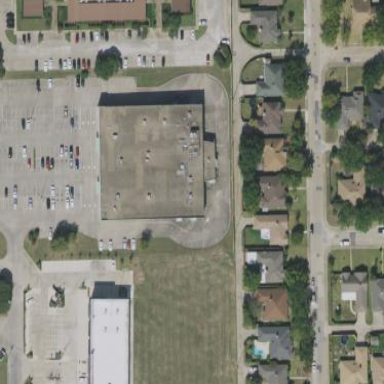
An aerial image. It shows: Commercial building that houses fitness center.